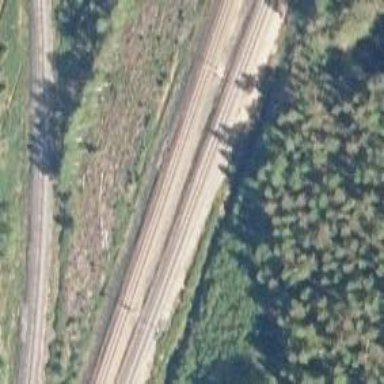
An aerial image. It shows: Railway track with contact line for electrification.